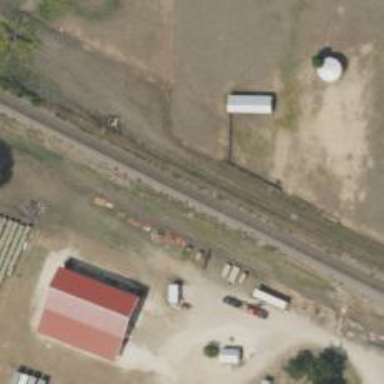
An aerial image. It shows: Railway track.